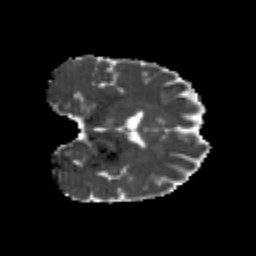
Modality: MD
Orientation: coronal
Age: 26
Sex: female
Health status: healthy
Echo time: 0.074 s